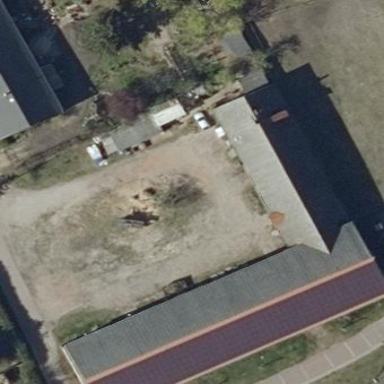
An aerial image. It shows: Farm auxiliary building.